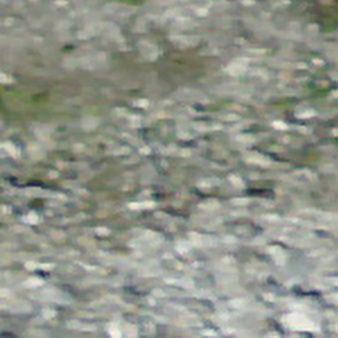
Label: other